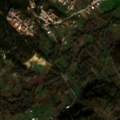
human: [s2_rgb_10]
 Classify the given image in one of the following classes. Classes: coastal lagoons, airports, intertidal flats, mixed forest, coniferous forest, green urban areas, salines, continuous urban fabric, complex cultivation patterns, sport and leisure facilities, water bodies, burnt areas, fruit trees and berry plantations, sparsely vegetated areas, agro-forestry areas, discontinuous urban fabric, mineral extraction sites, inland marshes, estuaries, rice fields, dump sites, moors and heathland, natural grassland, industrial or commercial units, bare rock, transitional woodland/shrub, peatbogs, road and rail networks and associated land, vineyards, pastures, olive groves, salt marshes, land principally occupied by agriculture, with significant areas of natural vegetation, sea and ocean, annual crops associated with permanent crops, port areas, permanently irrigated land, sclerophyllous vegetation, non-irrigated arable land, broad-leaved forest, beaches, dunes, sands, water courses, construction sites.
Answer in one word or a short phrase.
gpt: discontinuous urban fabric, olive groves, complex cultivation patterns, land principally occupied by agriculture, with significant areas of natural vegetation, mixed forest, transitional woodland/shrub